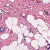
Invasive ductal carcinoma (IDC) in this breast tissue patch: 1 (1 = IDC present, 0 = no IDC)